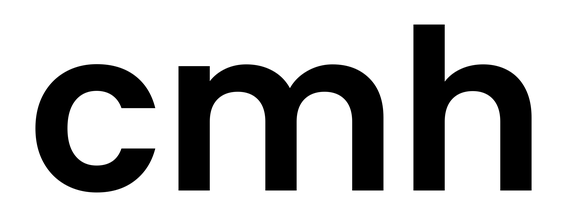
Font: Poppins-SemiBold